Question: I'm want trying to accomplish something very, very similar to the below picture (two arrow) with CSS3 only. for next and prev.

What I need to know is how to construct what's shown in the above picture -- with CSS3 only?
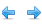
Answer: HTML:
'''
<div class="arrow">
<div class="triangle-left"></div>
<div class="tail left-arrow"></div>
</div>
<div class="arrow">
<div class="triangle-right"></div>
<div class="tail right-arrow"></div>
</div>
'''
CSS:
'''
.arrow { position:relative; width: 130px; }
.triangle-left {
border-color: transparent green transparent transparent;
border-style: solid;
border-width: 20px;
width: 0;
height: 0;
float: left;
}
.triangle-right {
border-color: transparent transparent transparent green;
border-style: solid;
border-width: 20px;
width: 0;
height: 0;
float: right;
}
.tail { width: 20px; height: 10px; position: absolute; background-color: green }
.tail.left-arrow { left: 40px; top: 15px }
.tail.right-arrow { right: 40px; top: 15px }
'''
<URL>